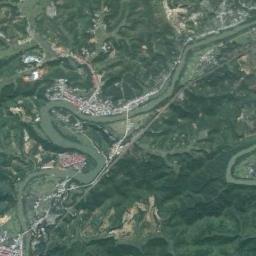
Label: river